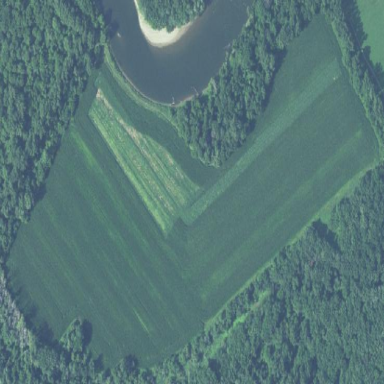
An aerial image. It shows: Farmland with corn crops.